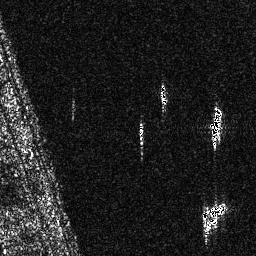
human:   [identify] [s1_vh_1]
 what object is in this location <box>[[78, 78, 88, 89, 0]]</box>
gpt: <ref>1 medium ship at the bottom right</ref>